Field crop: maize
Growth stage: 2
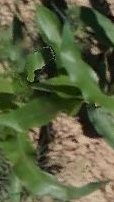
Species: maize